Field crop: maize
Growth stage: 2
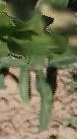
Species: maize